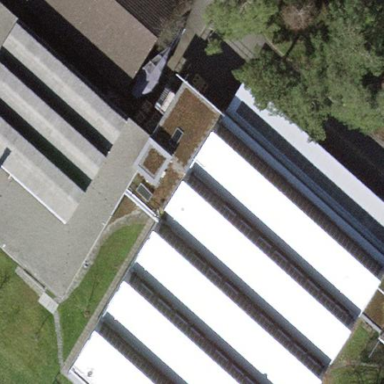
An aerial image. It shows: Commercial building.